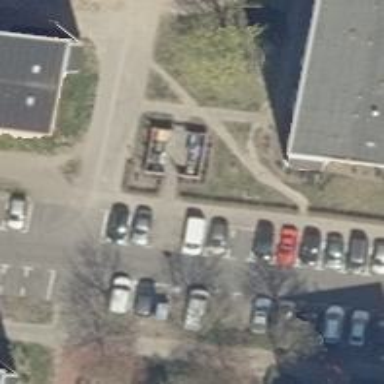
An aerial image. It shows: Footway made of concrete plates.